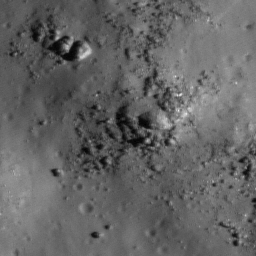
Pit: Lalande 2
Host crater: Lalande
Host type: impact_melt
Lunar coordinates: latitude -4.495, longitude 351.499